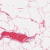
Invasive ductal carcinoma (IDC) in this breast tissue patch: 0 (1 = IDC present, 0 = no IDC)